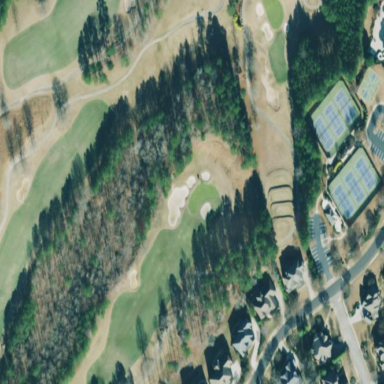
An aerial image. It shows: Scenic golf fairway.